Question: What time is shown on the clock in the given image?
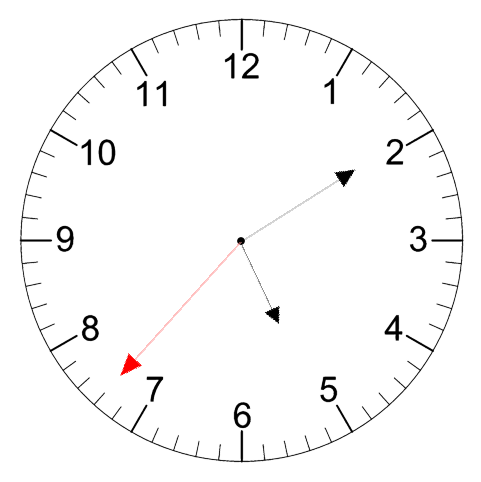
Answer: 05:09:37